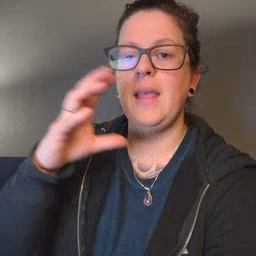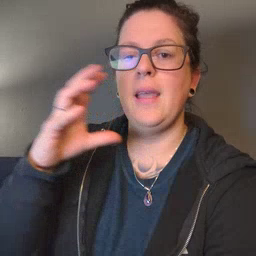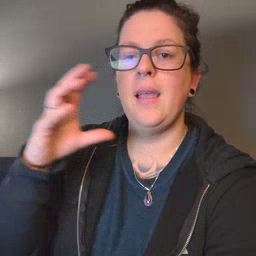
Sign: cloud